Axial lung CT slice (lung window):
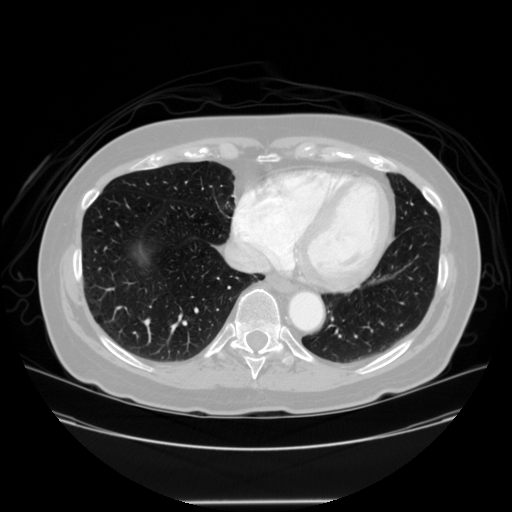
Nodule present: no